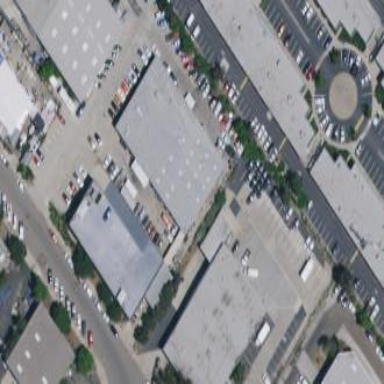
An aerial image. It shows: Industrial building.